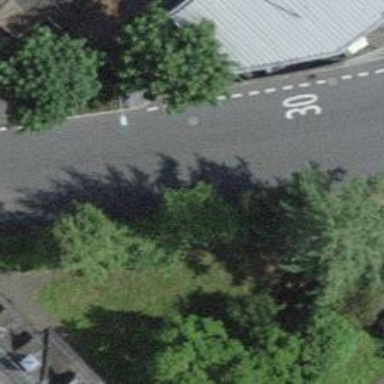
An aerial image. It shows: Kerb barrier.